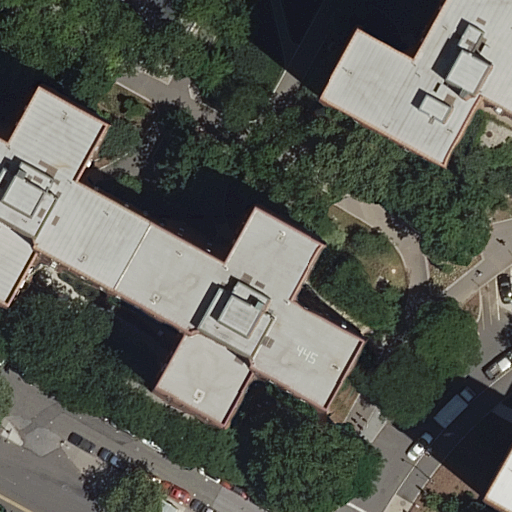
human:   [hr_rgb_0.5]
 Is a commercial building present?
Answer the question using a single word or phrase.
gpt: no

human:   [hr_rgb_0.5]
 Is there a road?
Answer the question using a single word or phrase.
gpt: yes

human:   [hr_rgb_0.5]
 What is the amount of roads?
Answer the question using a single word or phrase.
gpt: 8

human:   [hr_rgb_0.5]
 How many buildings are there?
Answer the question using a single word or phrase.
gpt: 3

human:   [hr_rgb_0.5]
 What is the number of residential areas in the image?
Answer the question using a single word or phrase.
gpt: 1

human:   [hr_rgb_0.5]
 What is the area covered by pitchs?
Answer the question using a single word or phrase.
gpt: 764m2

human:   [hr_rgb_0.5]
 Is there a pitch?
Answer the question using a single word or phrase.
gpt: yes

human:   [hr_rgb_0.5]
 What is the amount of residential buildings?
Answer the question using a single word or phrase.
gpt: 3

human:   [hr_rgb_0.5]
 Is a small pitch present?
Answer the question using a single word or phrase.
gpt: no

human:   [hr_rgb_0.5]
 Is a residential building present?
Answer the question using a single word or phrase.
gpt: yes

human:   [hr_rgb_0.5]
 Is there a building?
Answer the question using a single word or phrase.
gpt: yes

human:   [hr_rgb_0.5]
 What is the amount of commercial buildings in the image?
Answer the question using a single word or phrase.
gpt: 0

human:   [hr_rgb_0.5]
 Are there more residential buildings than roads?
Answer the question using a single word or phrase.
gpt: no

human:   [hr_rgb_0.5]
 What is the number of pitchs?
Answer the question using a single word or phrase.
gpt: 1

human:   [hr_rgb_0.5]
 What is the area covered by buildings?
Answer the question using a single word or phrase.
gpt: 555m2

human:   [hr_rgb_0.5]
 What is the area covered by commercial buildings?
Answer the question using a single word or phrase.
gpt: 0m2

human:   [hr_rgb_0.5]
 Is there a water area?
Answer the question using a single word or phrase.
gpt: no

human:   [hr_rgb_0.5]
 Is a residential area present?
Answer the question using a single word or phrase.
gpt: yes

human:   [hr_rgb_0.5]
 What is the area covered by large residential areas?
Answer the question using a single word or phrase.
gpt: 10614m2

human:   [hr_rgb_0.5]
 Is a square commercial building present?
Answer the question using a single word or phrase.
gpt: no

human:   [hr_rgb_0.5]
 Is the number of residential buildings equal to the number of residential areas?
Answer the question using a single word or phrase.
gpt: no

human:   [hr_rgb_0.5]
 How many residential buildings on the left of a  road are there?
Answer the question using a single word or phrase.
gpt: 2

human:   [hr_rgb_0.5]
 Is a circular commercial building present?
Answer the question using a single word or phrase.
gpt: no

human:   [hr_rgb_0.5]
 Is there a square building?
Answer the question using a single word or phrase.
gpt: no

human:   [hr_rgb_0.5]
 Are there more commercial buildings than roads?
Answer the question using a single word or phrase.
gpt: no

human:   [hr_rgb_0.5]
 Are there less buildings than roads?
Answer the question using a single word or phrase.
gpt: yes

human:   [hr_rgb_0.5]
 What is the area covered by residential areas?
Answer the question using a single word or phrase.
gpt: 10614m2

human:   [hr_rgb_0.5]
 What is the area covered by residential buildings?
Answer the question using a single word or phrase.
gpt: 555m2

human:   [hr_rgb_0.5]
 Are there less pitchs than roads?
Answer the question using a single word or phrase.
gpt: yes

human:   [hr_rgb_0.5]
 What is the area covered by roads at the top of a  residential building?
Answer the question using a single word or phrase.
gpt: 0m2

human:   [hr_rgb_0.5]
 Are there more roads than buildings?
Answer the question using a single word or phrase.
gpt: yes

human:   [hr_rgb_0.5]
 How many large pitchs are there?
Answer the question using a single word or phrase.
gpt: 1

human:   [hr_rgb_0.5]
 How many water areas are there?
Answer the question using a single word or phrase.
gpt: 0

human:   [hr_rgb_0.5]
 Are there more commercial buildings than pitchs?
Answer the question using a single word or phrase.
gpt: no

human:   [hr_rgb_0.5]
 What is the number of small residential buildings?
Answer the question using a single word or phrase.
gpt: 1

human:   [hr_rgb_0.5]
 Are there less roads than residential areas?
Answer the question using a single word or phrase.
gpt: no

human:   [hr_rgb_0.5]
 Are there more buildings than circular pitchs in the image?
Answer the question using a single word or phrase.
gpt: yes

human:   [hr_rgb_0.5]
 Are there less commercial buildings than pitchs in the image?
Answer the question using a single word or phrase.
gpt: yes

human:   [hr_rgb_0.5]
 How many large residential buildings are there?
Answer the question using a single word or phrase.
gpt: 0

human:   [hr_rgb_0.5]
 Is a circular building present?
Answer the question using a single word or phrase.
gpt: no

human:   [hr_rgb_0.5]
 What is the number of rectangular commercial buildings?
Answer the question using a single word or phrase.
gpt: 0

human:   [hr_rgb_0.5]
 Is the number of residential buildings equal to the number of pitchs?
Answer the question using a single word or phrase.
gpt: no

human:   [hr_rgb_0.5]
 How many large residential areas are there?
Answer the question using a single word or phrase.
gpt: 1

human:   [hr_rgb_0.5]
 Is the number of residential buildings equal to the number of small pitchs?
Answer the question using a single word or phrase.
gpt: no

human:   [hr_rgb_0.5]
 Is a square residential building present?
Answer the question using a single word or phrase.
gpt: no

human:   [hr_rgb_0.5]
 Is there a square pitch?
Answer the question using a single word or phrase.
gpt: no

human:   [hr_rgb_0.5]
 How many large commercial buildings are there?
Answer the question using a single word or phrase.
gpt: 0

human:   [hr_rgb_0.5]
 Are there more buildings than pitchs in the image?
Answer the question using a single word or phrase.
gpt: yes

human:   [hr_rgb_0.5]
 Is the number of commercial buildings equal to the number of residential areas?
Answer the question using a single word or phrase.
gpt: no

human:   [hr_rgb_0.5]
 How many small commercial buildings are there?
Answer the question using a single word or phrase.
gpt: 0

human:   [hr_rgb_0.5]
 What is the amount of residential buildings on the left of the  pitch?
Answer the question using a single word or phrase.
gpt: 2

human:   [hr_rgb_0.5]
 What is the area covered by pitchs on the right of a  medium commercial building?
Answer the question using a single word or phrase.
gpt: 0m2

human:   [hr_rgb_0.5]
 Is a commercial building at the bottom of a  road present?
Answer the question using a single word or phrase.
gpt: no

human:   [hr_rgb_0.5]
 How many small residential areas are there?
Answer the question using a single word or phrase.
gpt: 0

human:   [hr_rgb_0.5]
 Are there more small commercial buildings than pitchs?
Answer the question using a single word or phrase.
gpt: no

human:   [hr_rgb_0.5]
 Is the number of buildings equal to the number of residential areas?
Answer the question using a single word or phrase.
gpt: no

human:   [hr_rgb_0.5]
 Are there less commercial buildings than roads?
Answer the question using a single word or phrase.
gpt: yes

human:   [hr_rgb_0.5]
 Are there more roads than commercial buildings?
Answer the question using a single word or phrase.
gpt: yes

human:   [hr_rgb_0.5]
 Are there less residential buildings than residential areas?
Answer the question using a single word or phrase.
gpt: no

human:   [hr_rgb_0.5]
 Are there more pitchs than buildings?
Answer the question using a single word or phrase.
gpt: no

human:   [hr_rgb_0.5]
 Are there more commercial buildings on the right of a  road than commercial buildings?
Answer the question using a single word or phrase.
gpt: no

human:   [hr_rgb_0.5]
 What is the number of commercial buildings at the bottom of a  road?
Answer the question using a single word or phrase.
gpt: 0

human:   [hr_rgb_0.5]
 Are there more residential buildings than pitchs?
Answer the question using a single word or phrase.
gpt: yes

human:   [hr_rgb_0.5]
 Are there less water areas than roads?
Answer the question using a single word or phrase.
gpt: yes